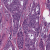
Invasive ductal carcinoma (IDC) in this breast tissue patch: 1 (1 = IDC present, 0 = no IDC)